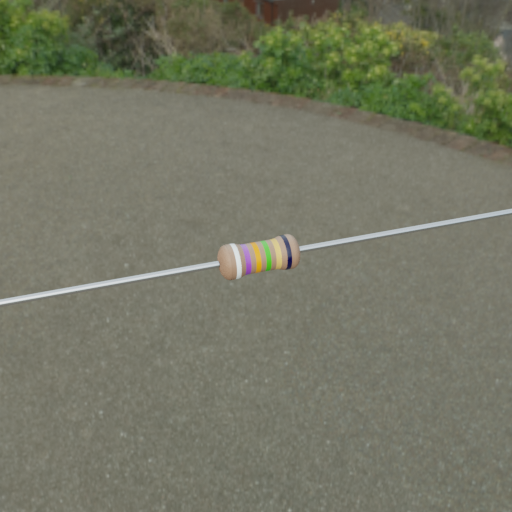
Resistor colour bands (in order): white, violet, orange, green, gold, black